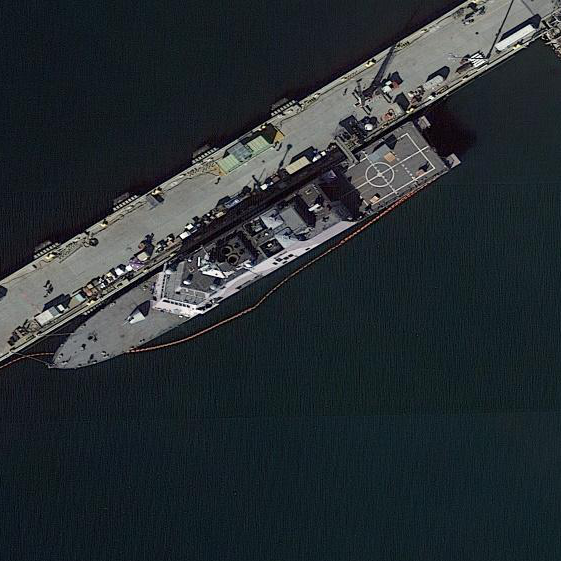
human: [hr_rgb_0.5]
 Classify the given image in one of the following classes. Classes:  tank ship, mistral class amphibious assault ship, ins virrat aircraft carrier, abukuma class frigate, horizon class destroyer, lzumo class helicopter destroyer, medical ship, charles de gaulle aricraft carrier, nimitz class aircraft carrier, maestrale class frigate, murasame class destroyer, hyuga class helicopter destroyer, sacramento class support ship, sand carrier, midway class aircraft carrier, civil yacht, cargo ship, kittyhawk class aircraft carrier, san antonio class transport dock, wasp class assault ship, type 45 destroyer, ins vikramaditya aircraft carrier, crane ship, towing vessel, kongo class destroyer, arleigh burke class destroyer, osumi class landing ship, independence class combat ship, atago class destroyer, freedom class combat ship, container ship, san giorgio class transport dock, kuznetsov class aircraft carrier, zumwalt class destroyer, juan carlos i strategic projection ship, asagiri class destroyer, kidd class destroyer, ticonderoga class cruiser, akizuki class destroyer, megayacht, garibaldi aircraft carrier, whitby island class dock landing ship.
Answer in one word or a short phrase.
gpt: Freedom class combat ship